Interaction volume radius: 5 \u00c5
Interaction volume height: 20 \u00c5
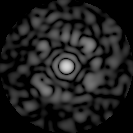
Disorder parameter: 0.7326